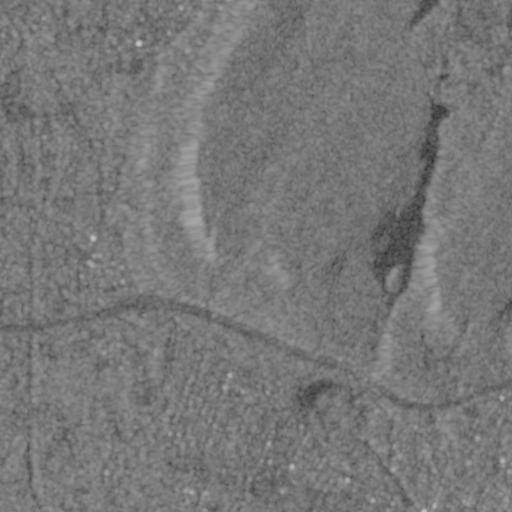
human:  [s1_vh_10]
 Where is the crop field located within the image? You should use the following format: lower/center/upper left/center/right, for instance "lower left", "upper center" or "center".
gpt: The crop field is located in the lower center of the image.
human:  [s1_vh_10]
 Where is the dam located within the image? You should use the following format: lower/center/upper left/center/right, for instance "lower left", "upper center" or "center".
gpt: The dam is located in the upper right of the image.
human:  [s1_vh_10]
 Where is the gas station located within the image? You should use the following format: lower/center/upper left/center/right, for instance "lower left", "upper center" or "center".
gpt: The gas station is located in the center left of the image.
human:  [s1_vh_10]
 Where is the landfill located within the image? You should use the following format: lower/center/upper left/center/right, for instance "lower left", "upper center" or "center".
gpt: The landfill is located in the lower right of the image.
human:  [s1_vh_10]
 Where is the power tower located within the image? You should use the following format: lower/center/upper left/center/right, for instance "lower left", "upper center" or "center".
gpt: The power tower is located in the left of the image.
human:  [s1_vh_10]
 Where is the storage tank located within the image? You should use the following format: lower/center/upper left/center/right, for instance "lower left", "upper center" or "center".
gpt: The storage tank is located in the center right of the image.
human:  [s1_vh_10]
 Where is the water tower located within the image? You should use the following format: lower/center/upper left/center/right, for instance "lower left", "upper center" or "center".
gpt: The water tower is located in the lower center of the image.
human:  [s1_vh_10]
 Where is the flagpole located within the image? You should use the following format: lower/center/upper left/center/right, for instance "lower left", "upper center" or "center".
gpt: The flagpole is located in the lower center of the image.
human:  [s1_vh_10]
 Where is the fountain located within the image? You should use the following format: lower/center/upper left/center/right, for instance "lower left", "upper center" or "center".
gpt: The fountain is located in the lower center of the image.
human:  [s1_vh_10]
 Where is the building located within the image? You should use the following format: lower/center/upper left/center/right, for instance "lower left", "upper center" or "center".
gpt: There is no building in the image.

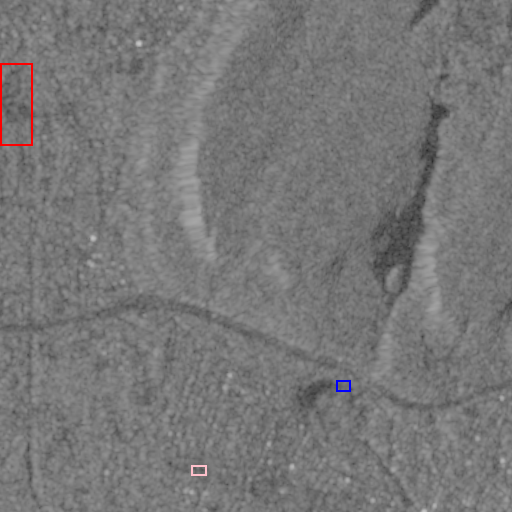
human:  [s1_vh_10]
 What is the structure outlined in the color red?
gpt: The structure outlined in red is a park.
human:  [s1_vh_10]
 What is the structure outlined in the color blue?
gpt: The structure outlined in blue is a parking lot.
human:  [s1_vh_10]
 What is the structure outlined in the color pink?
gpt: The structure outlined in pink is a building.
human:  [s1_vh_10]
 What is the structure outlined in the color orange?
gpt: There is no orange outline.